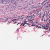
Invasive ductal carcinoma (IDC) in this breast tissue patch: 0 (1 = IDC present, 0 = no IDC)